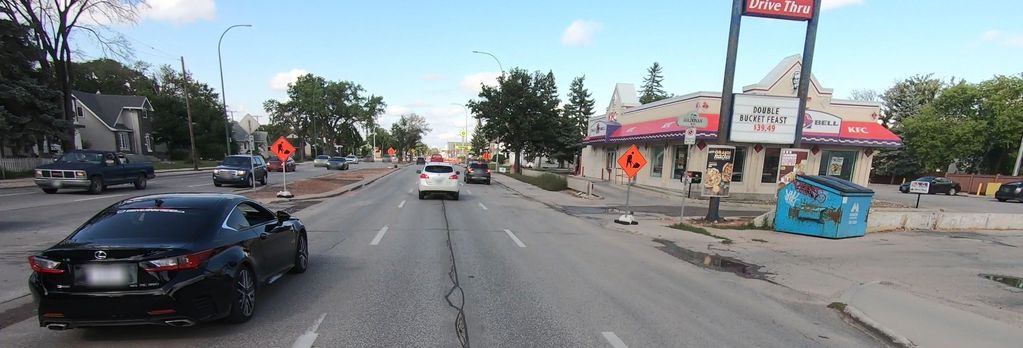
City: winnipeg